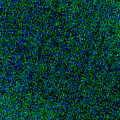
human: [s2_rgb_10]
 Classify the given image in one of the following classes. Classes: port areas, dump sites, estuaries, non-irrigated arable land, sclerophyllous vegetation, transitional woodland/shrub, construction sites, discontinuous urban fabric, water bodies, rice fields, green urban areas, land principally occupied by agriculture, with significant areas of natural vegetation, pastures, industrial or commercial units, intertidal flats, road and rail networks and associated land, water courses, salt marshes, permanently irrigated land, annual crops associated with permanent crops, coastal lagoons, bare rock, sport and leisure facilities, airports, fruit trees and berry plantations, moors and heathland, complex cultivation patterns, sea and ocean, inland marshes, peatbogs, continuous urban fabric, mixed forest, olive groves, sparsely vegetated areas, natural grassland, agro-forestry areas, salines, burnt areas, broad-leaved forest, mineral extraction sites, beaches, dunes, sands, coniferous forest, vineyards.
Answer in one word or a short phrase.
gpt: sea and ocean